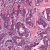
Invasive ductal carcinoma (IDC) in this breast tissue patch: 1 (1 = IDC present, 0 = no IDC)